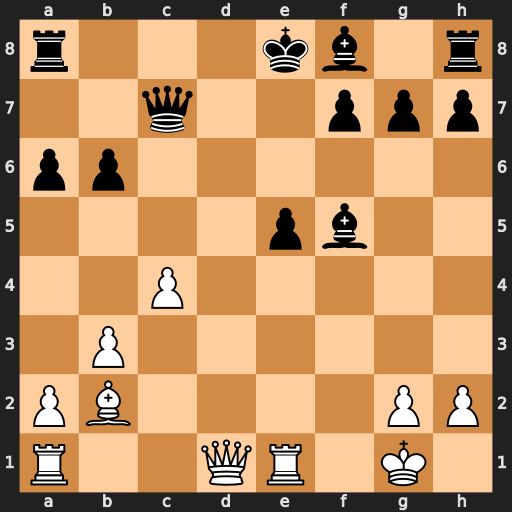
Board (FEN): r3kb1r/2q2ppp/pp6/4pb2/2P5/1P6/PB4PP/R2QR1K1
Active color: w
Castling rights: kq
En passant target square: -
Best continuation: Bxe5 Qc5+ Bd4+